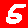
Digit: 5